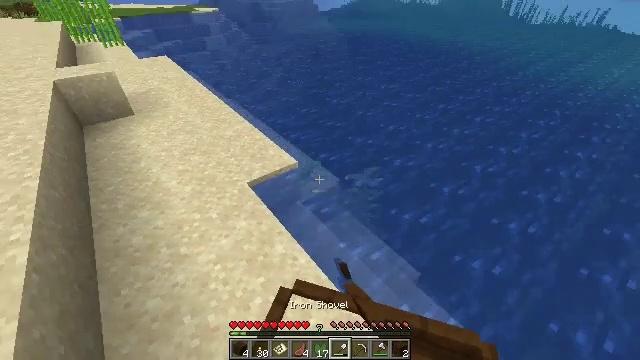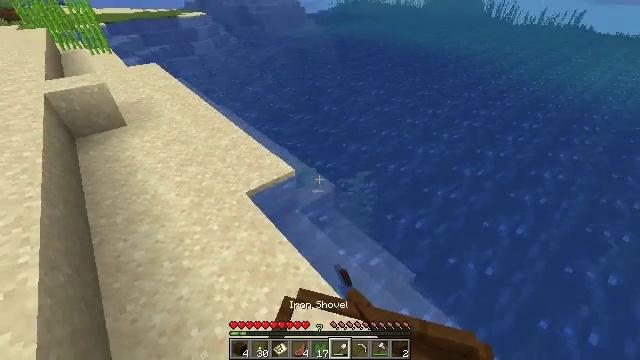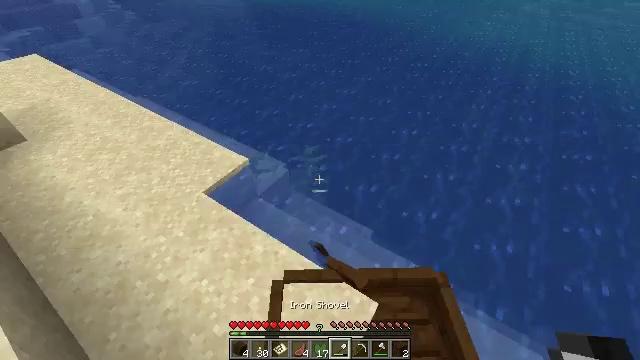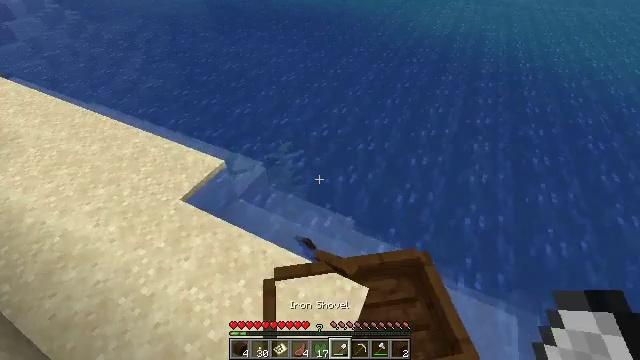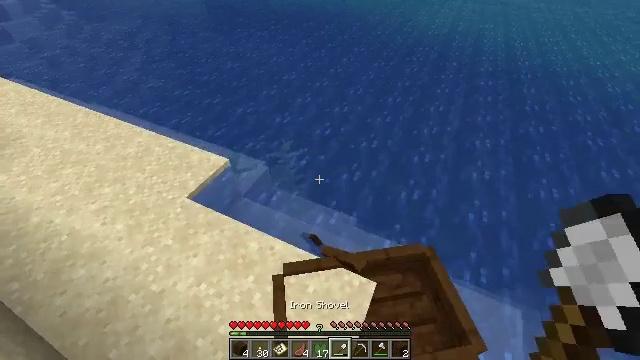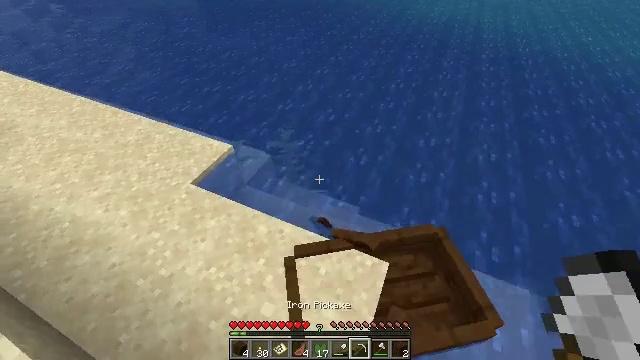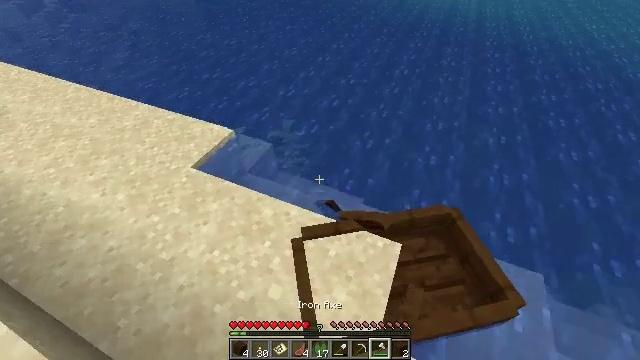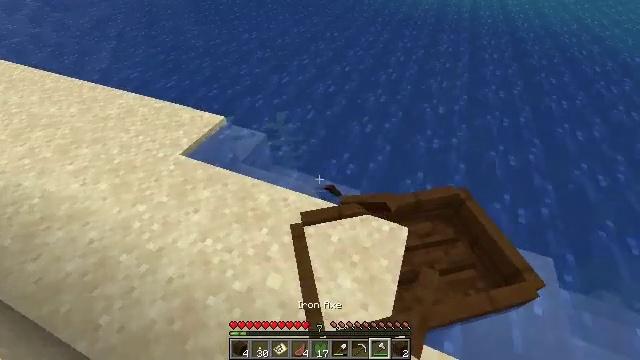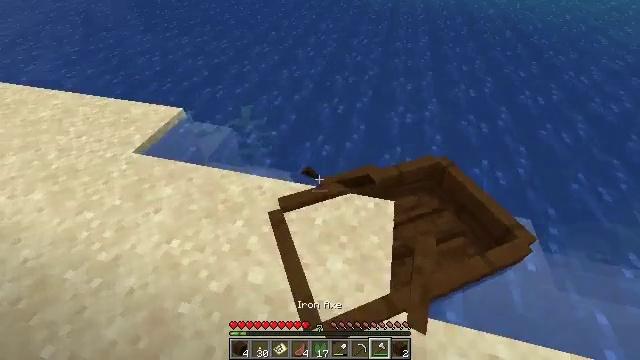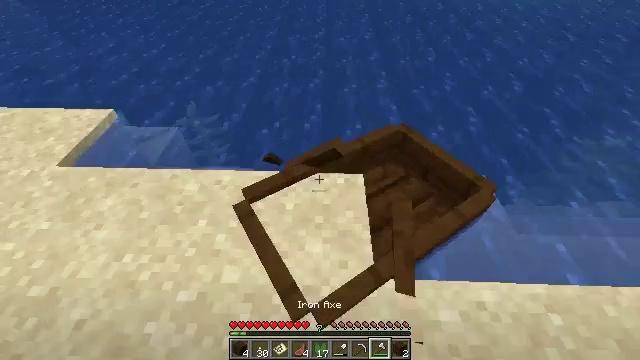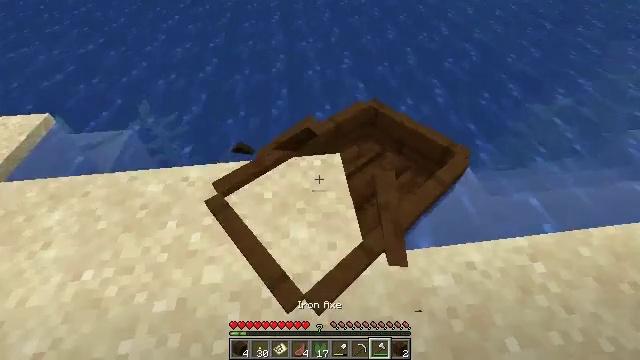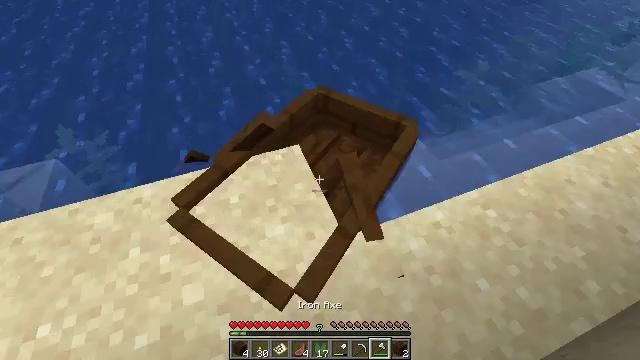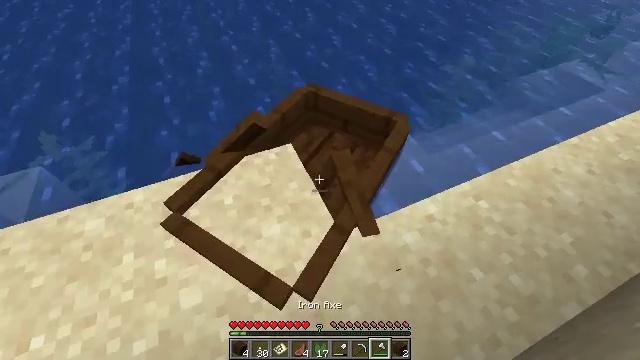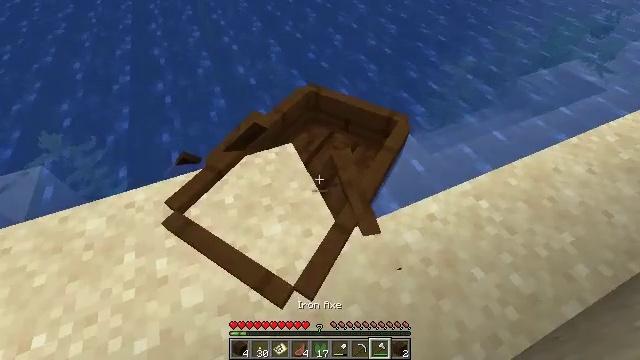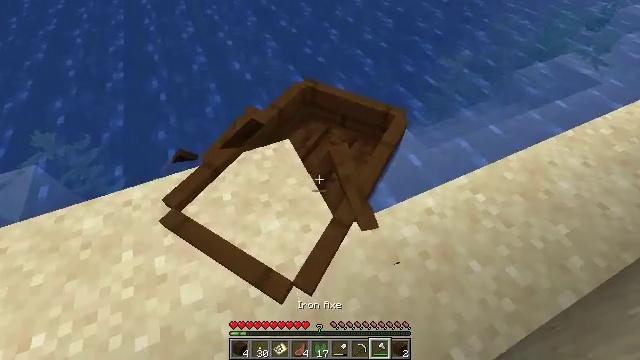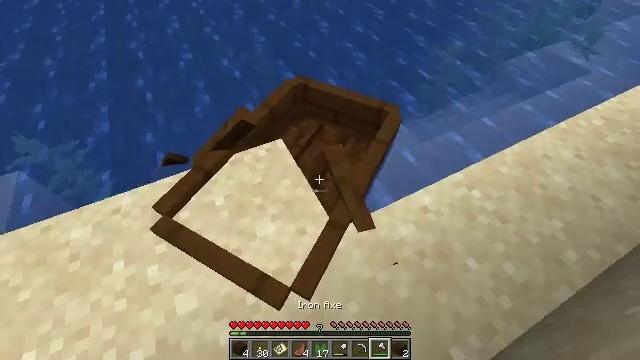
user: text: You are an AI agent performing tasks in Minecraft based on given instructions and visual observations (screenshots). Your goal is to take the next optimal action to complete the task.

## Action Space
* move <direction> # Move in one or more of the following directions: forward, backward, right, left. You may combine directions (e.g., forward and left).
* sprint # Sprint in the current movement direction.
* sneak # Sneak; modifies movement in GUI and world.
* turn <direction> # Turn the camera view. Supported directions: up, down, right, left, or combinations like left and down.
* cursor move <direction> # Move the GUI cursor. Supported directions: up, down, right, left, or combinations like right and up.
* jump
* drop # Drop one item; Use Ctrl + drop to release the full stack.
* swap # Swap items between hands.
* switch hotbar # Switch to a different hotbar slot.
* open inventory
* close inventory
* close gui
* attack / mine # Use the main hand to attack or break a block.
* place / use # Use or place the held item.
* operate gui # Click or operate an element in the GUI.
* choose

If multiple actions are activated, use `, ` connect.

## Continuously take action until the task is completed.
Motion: motion action
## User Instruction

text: Collect sugar cane near water sources.
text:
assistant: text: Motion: move left, turn right, jump
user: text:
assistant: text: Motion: move left, turn right and down
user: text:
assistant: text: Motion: turn right and down
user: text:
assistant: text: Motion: no_op
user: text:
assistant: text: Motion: turn right
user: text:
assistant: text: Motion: no_op
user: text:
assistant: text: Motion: turn right
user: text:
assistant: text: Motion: turn right
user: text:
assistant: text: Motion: turn right and down
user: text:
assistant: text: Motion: turn right and down
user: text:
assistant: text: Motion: turn right and down
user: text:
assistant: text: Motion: turn right
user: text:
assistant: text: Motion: no_op
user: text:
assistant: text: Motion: no_op
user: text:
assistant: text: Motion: move forward, turn right and down
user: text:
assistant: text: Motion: move forward, turn right and down
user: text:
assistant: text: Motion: move forward, turn right and down
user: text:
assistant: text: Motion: move forward, turn down
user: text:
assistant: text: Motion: turn down
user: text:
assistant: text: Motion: turn right and down, jump
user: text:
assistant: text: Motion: turn down, jump
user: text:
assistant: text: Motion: turn down, jump
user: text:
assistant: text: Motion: turn down, jump
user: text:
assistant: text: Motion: turn left and down, jump
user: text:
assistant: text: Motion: turn down
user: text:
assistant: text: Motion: no_op
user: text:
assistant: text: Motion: no_op
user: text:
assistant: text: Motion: no_op
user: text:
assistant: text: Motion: move back
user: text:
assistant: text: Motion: move back, turn left and up